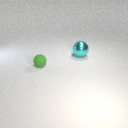
large cyan metal sphere behind small green rubber sphere